Question: eg.
I have var 'myid="abc xyz"'
then I escape metachars using function and get 'var x = "#"+escapechars(myid);'
which evaluate to '#abc\xyz'
Now when I try to do '$(x)' it doesn't get any element
but when I type '$("#abc\xyz")' in watch it gets the element.
I am attaching a screenshot for same scenario.
Problem is : I want to select the element using variable
Thank you.
Here is the jsfiddle for my scenario.
<URL>
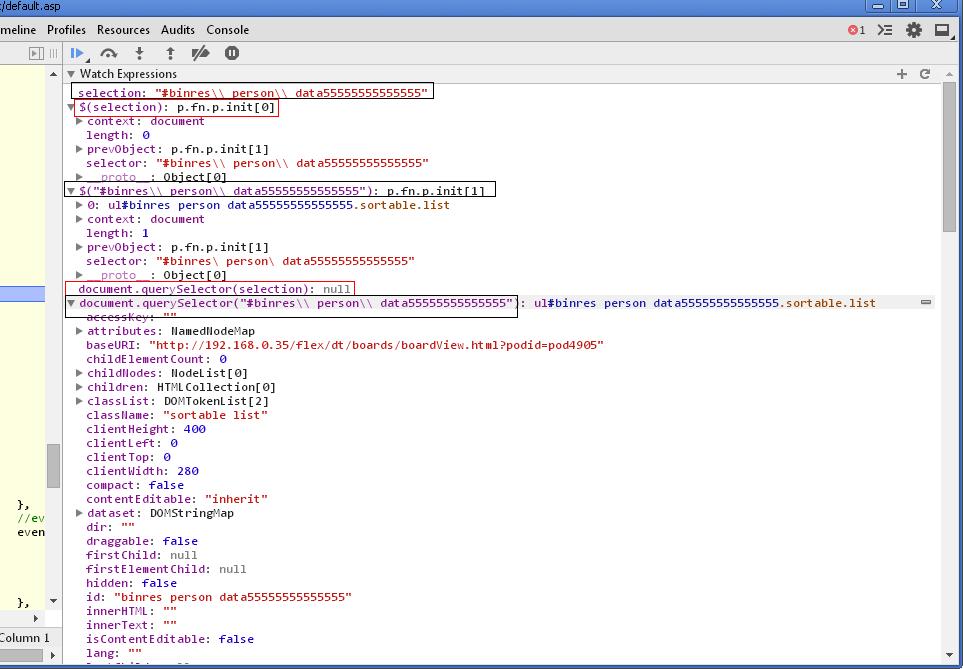
Answer: This ><URL> solves the issue.
When we are using string variable that time we only need a single backslash instead of 2.
function escapechars now returns : "#abc\ xyz" which gets the element as needed.
'''
var selection ="abc xyz";//this can be anything else comes from an array.
var x = "#"+escapeStr(selection); //"#abc\\\ xyz";
$(x).html("<h1>Hii</h1>");//why don't I get element here?
console.log(x);
alert(x);
$("#abc\ xyz").append("<h2>bye</h2>");
function escapeStr(str) {//escape special chars from selectors
if (str)
return str.replace(/([ !"#$%&'()*+,.\/:;<=>?@[\\]^'{|}~])/g, '\$1');
return str;
}
'''